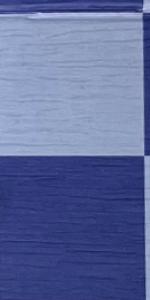
Label: Empty